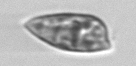
Label: Prorocentrum_dentatum